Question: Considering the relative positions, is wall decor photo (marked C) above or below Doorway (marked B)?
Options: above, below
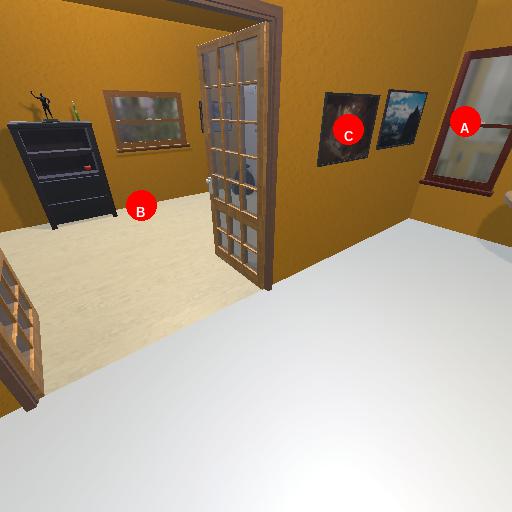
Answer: above